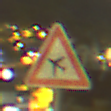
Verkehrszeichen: FlugbetriebRechts
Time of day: Night
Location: Outdoor (Urban)
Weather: PartlyCloudy
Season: NotSpecified
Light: Artificial